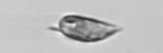
Label: Prorocentrum_triestinum